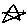
Label: star